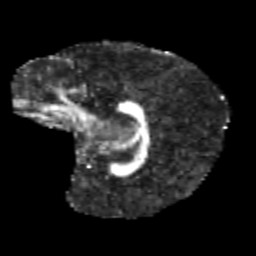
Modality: FA
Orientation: sagittal
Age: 10
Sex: female
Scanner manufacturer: siemens
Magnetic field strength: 3 T
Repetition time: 3.8 s
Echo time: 0.07 s